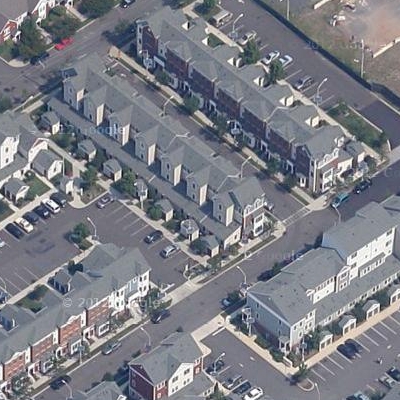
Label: Resident